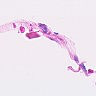
Metastatic tissue present: no